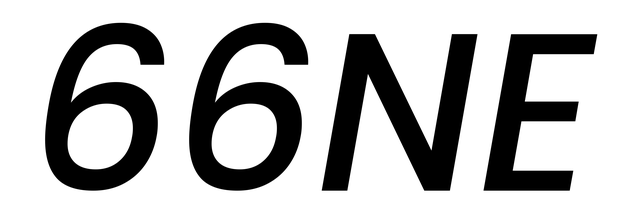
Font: Poppins-MediumItalic